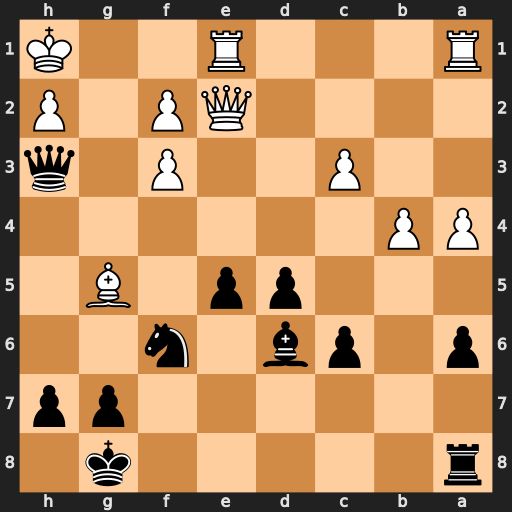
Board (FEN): r5k1/6pp/p1pb1n2/3pp1B1/PP6/2P2P1q/4QP1P/R3R2K
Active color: b
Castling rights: -
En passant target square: -
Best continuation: e4 f4 Ng4 f3 exf3 Qe6+ Kh8